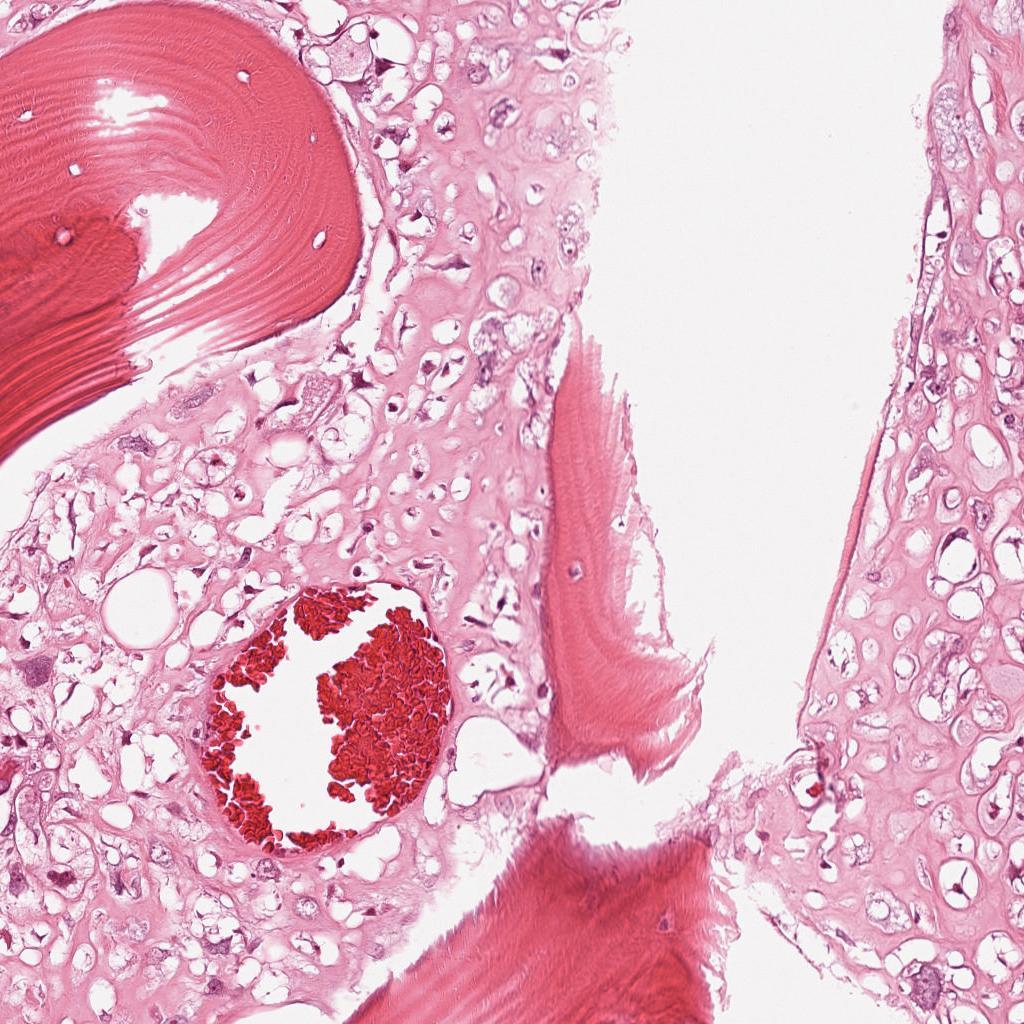
Label: Viable